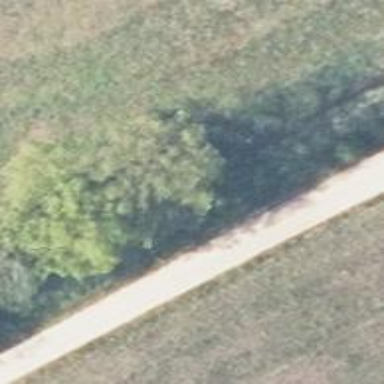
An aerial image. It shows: Row of deciduous broadleaved trees.